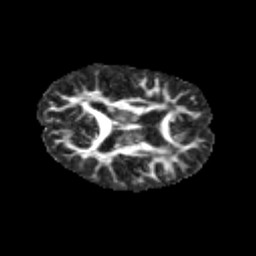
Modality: FA
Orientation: axial
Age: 11
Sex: male
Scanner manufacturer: siemens
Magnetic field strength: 3 T
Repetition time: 3.8 s
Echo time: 0.07 s